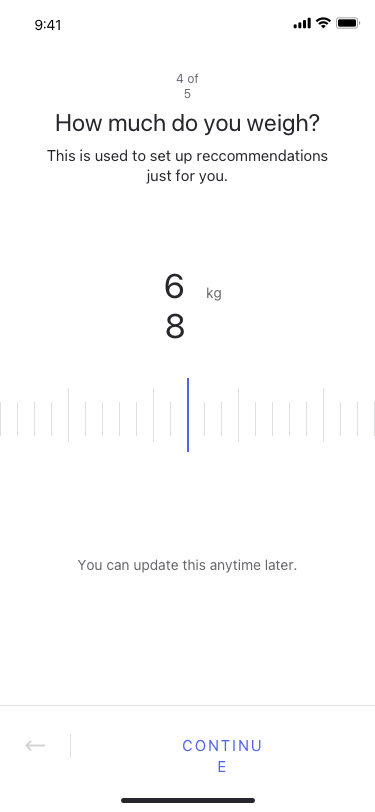
Text in this UI design:
You can update this anytime later.
68
kg
How much do you weigh?
4 of 5
This is used to set up reccommendations just for you.